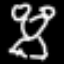
Label: frog